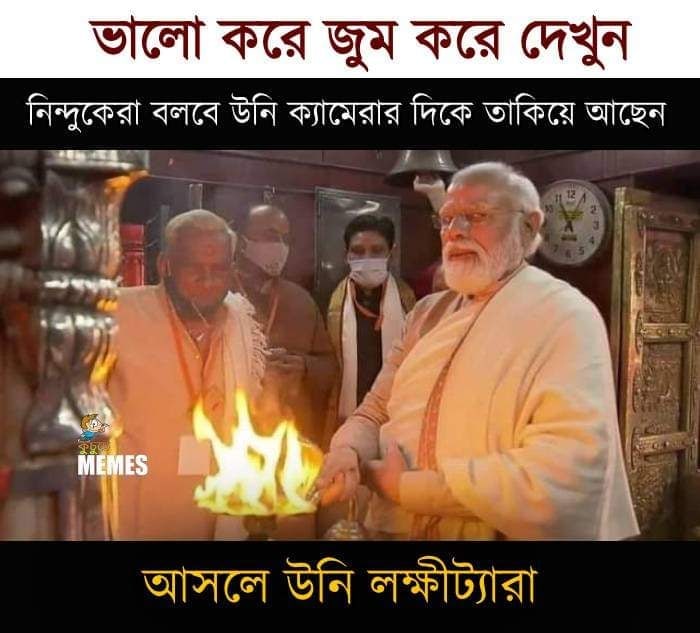
Text: ভালো করে জুম করে দেখুন নিন্দুকেরা বলবে উনি ক্যামেরার দিকে তাকিয়ে আছেন আসলে উনি লক্ষীট্যারা
Label: Hate
Hate category: Political
Targeted group: Organization